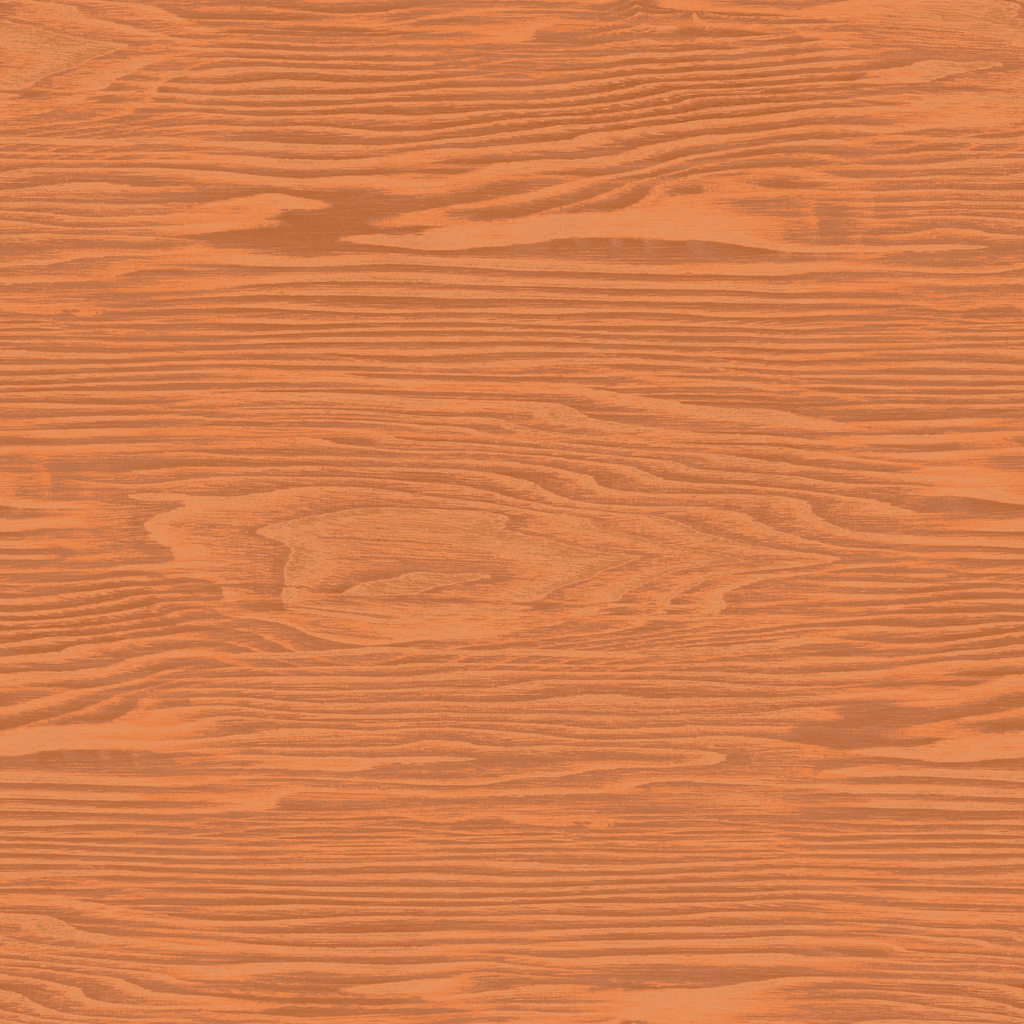
Texture map type: Color